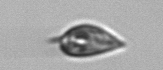
Label: Prorocentrum_triestinum